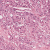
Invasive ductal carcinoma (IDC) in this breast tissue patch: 1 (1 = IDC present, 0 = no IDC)